Question:
In the above relation in the analysis of quicksort(courtesy sedgewick's algorithms 4), the cost of partitioning is given as N+1 .Can someone explain this? Does this mean N+1 compares?
(I tried a similar question in stackexchange but to no avail)
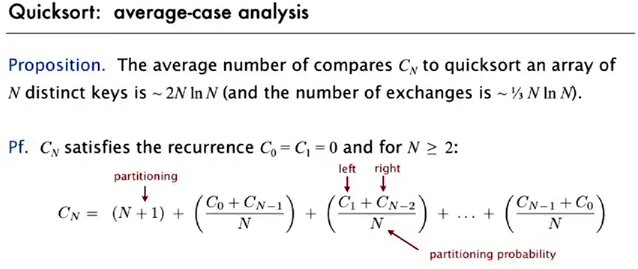
Answer: Yes, on average the partitioning requires n+1 compares. (Actually n+1-(1/n))
<URL>